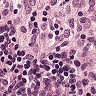
Metastatic tissue present: no